Interaction volume radius: 5 \u00c5
Interaction volume height: 25 \u00c5
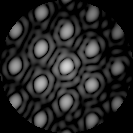
Disorder parameter: 0.1142